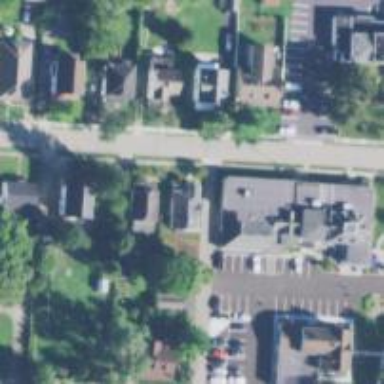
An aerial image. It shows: Alleyway designated as service road.